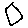
Label: hexagon